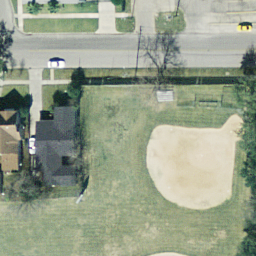
Label: baseball diamond